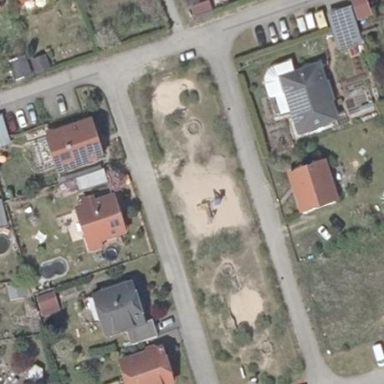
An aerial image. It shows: Playground area for leisure land.